Aerial crown-view tile of a tropical tree (Barro Colorado Island, Panama), acquired 20250512:
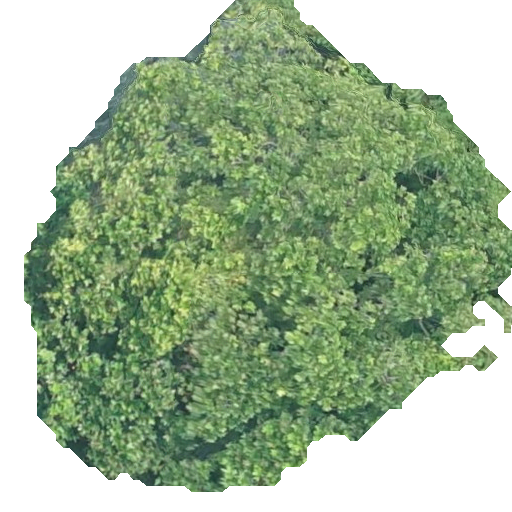
Species: Anacardium excelsum
GBIF accepted scientific name: Anacardium excelsum
Crown area: 246.545 m²